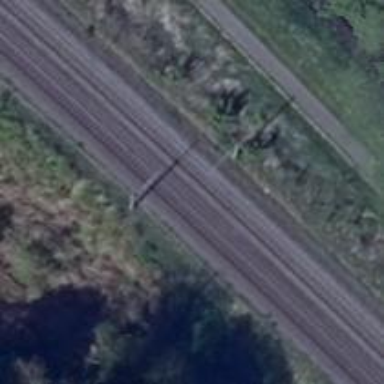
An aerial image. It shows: Railway track with contact line for electrification.